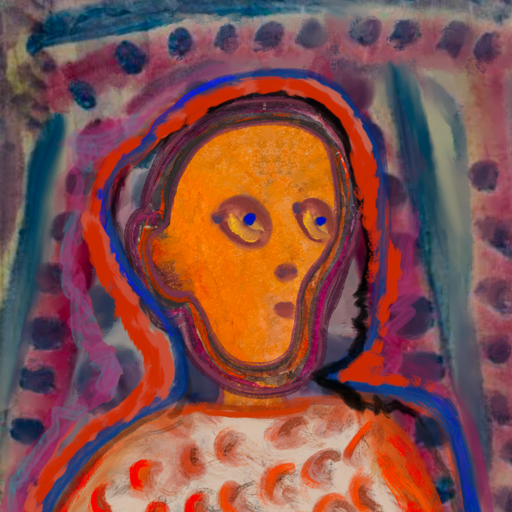
Background: HillGirl, Head And Neck Side: Hypocrite_w_Hair, Face Side: Mother_And_Son_Son, Bust: Rupkatha, Hair Side: Experience, Head Accessory: Blank, Second Necklace: Blank, Necklace: Blank, Baby: Blank